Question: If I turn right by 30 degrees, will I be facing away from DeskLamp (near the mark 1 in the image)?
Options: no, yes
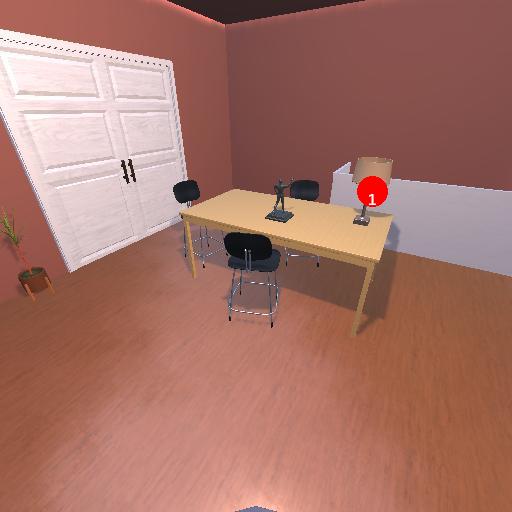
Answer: no